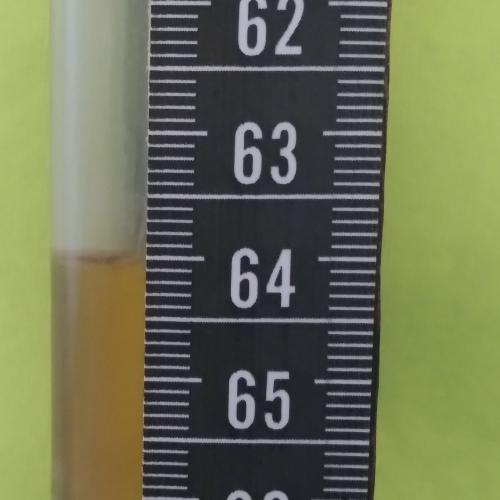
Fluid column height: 64.0 cm